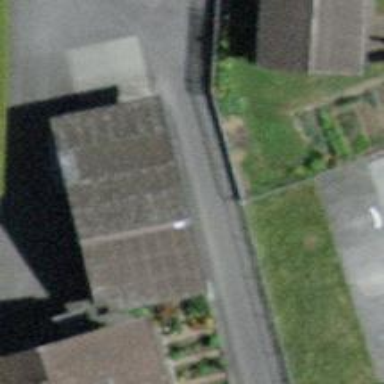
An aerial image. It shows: Garage.